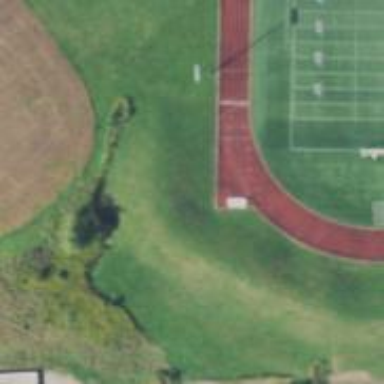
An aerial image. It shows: Athletic track located in leisure land area.